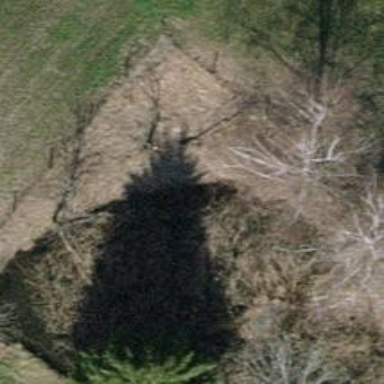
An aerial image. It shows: Deciduous broadleaved tree.